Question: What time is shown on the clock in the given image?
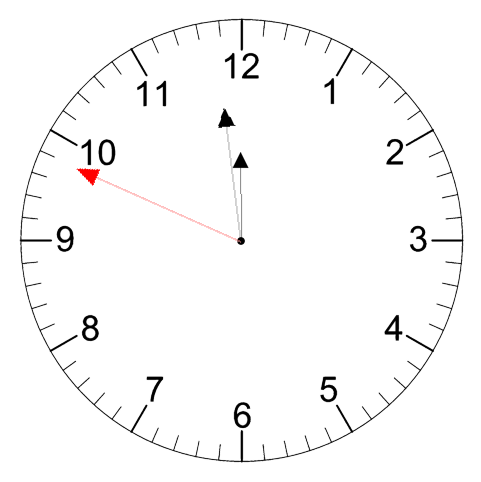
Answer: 11:58:49